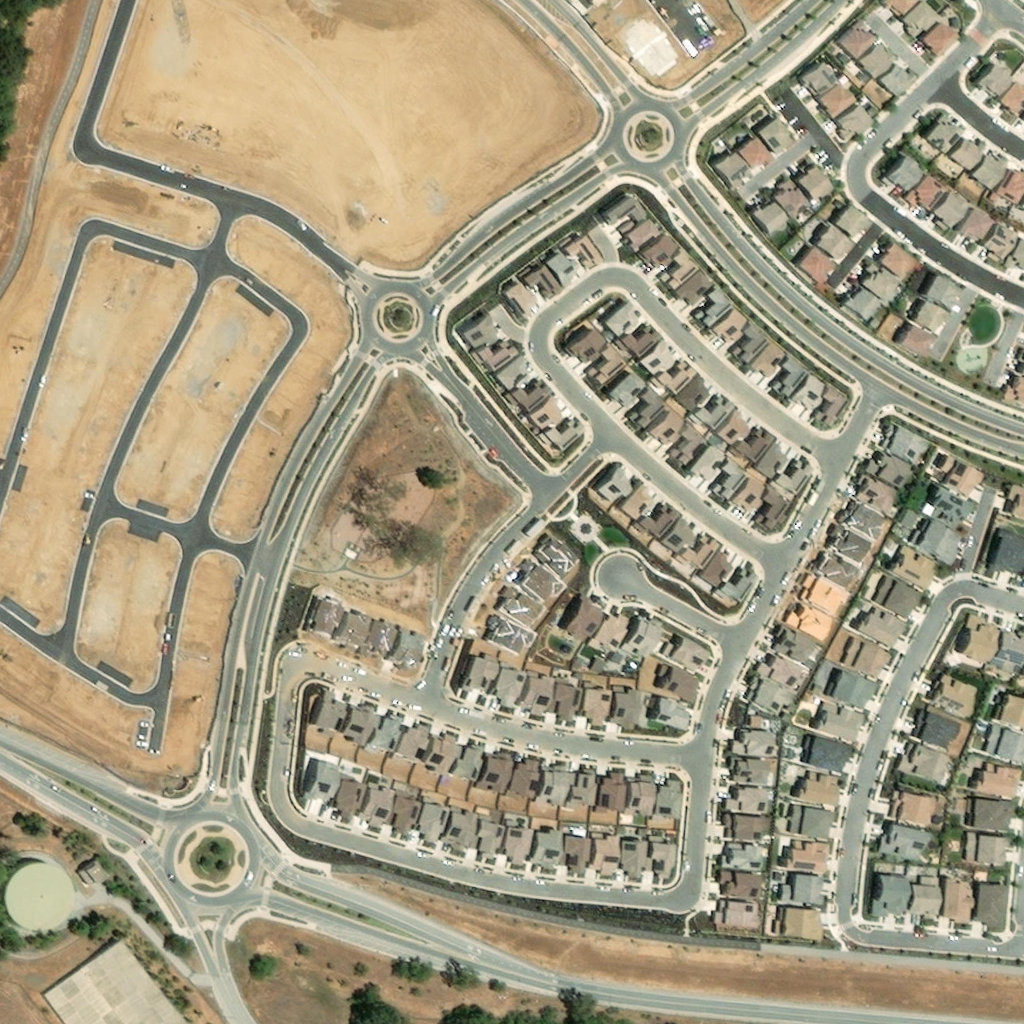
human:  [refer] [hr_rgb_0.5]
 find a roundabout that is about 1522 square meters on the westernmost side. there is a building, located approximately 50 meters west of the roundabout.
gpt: <box>[[15, 78, 26, 89, 0]]</box>

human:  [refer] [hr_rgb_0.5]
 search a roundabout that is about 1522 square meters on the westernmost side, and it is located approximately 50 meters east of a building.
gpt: <box>[[15, 78, 26, 89, 0]]</box>

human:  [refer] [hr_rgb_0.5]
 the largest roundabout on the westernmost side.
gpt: <box>[[15, 78, 26, 89, 0]]</box>